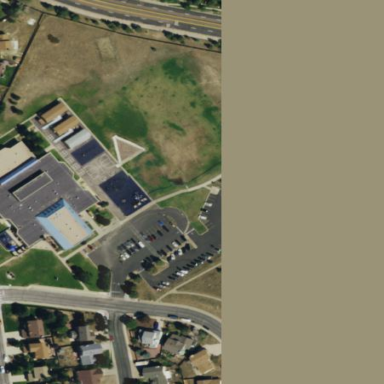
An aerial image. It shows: School.